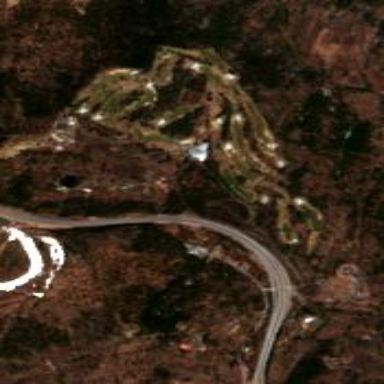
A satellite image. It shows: Golf course.